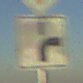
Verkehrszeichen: VerlaufVorfahrtsstrasse8
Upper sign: Vorfahrtsstrasse
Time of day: SunriseSunset
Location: Outdoor (Nature)
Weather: Clear
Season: NotSpecified
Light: Natural